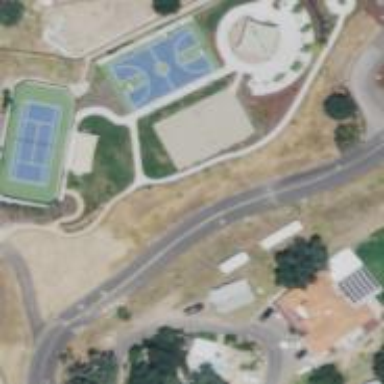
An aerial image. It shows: Volleyball court on pitch meant for leisure land.